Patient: sex M, age 63
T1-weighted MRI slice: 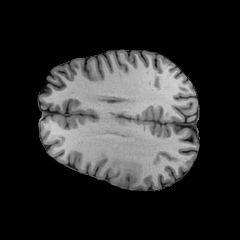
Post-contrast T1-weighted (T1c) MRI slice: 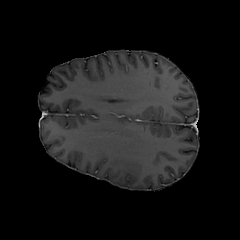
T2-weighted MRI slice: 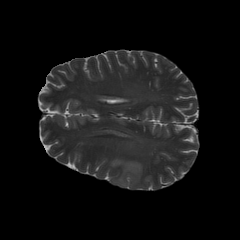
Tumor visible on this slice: yes
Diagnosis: Glioblastoma, IDH-wildtype
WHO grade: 4